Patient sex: M
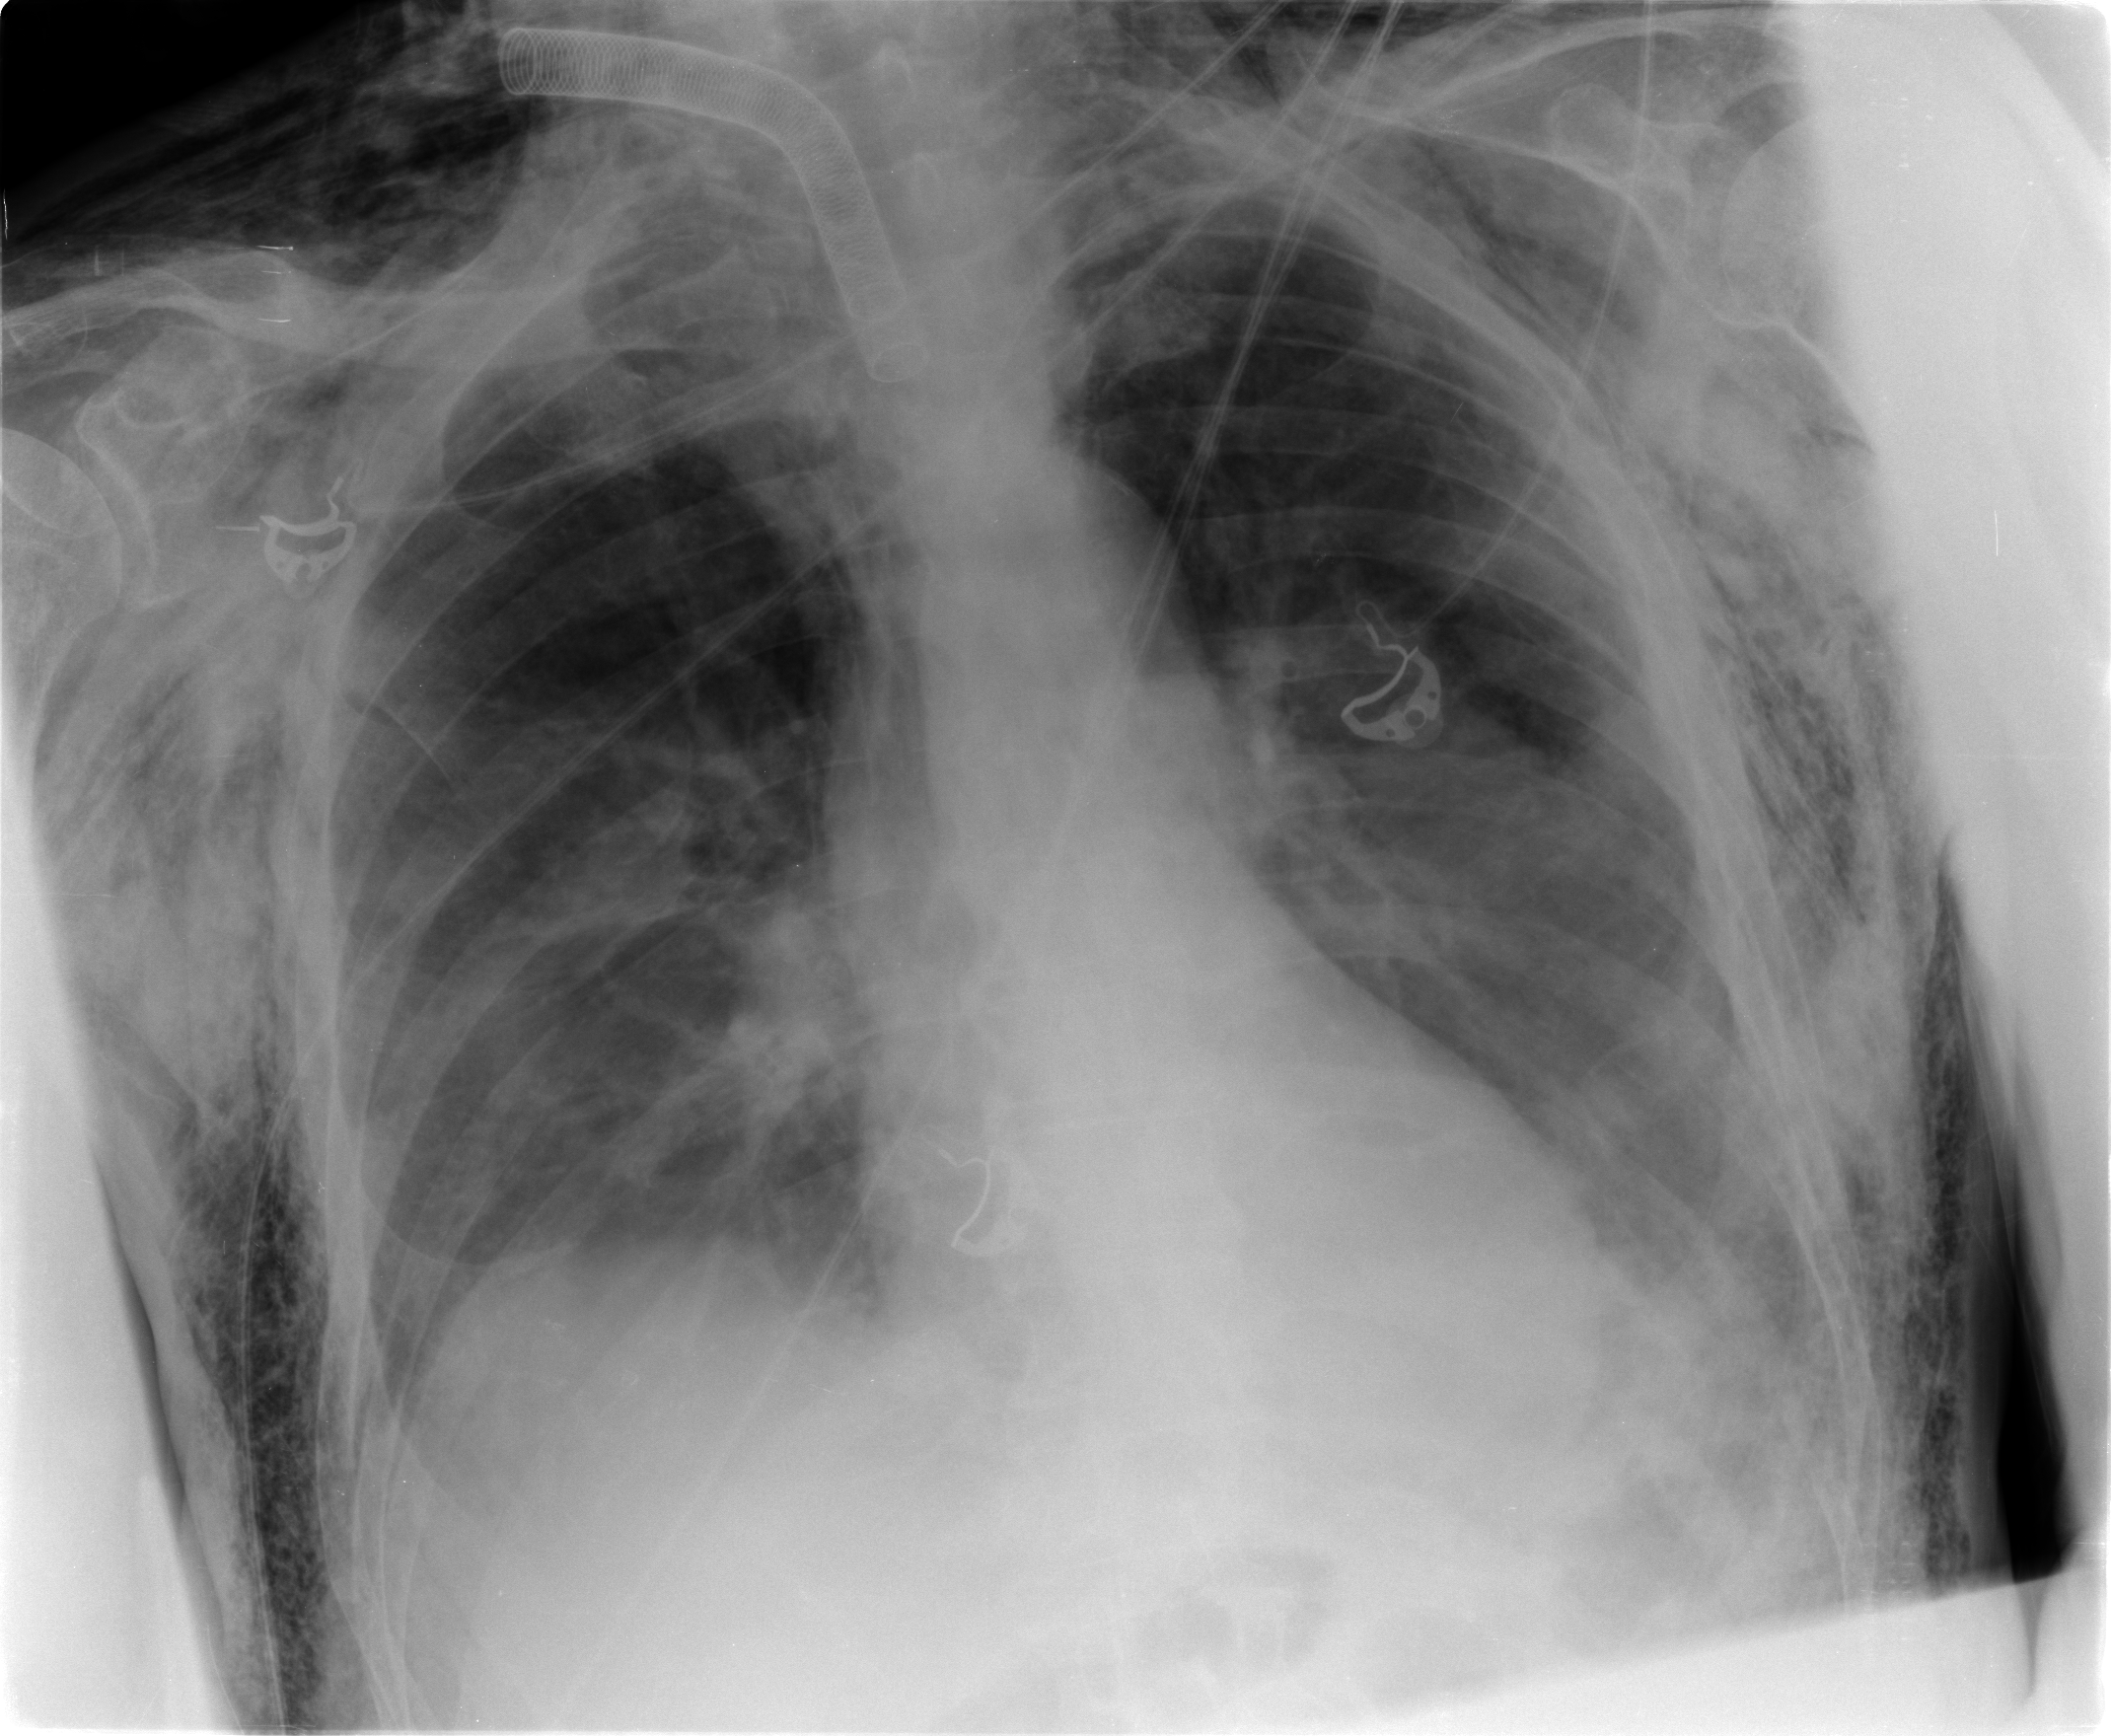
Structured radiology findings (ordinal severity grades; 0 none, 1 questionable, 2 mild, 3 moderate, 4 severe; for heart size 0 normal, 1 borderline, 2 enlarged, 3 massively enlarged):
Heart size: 0
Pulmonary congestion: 2
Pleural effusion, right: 1
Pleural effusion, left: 2
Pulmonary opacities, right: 0
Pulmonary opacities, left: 0
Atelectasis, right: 2
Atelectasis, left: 2